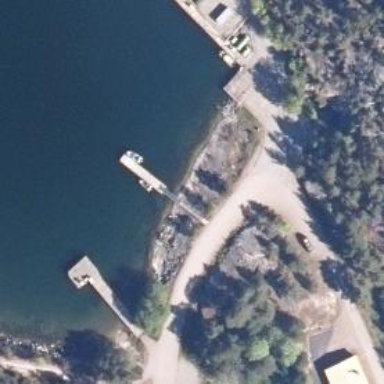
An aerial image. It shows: Man-made pier.